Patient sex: M
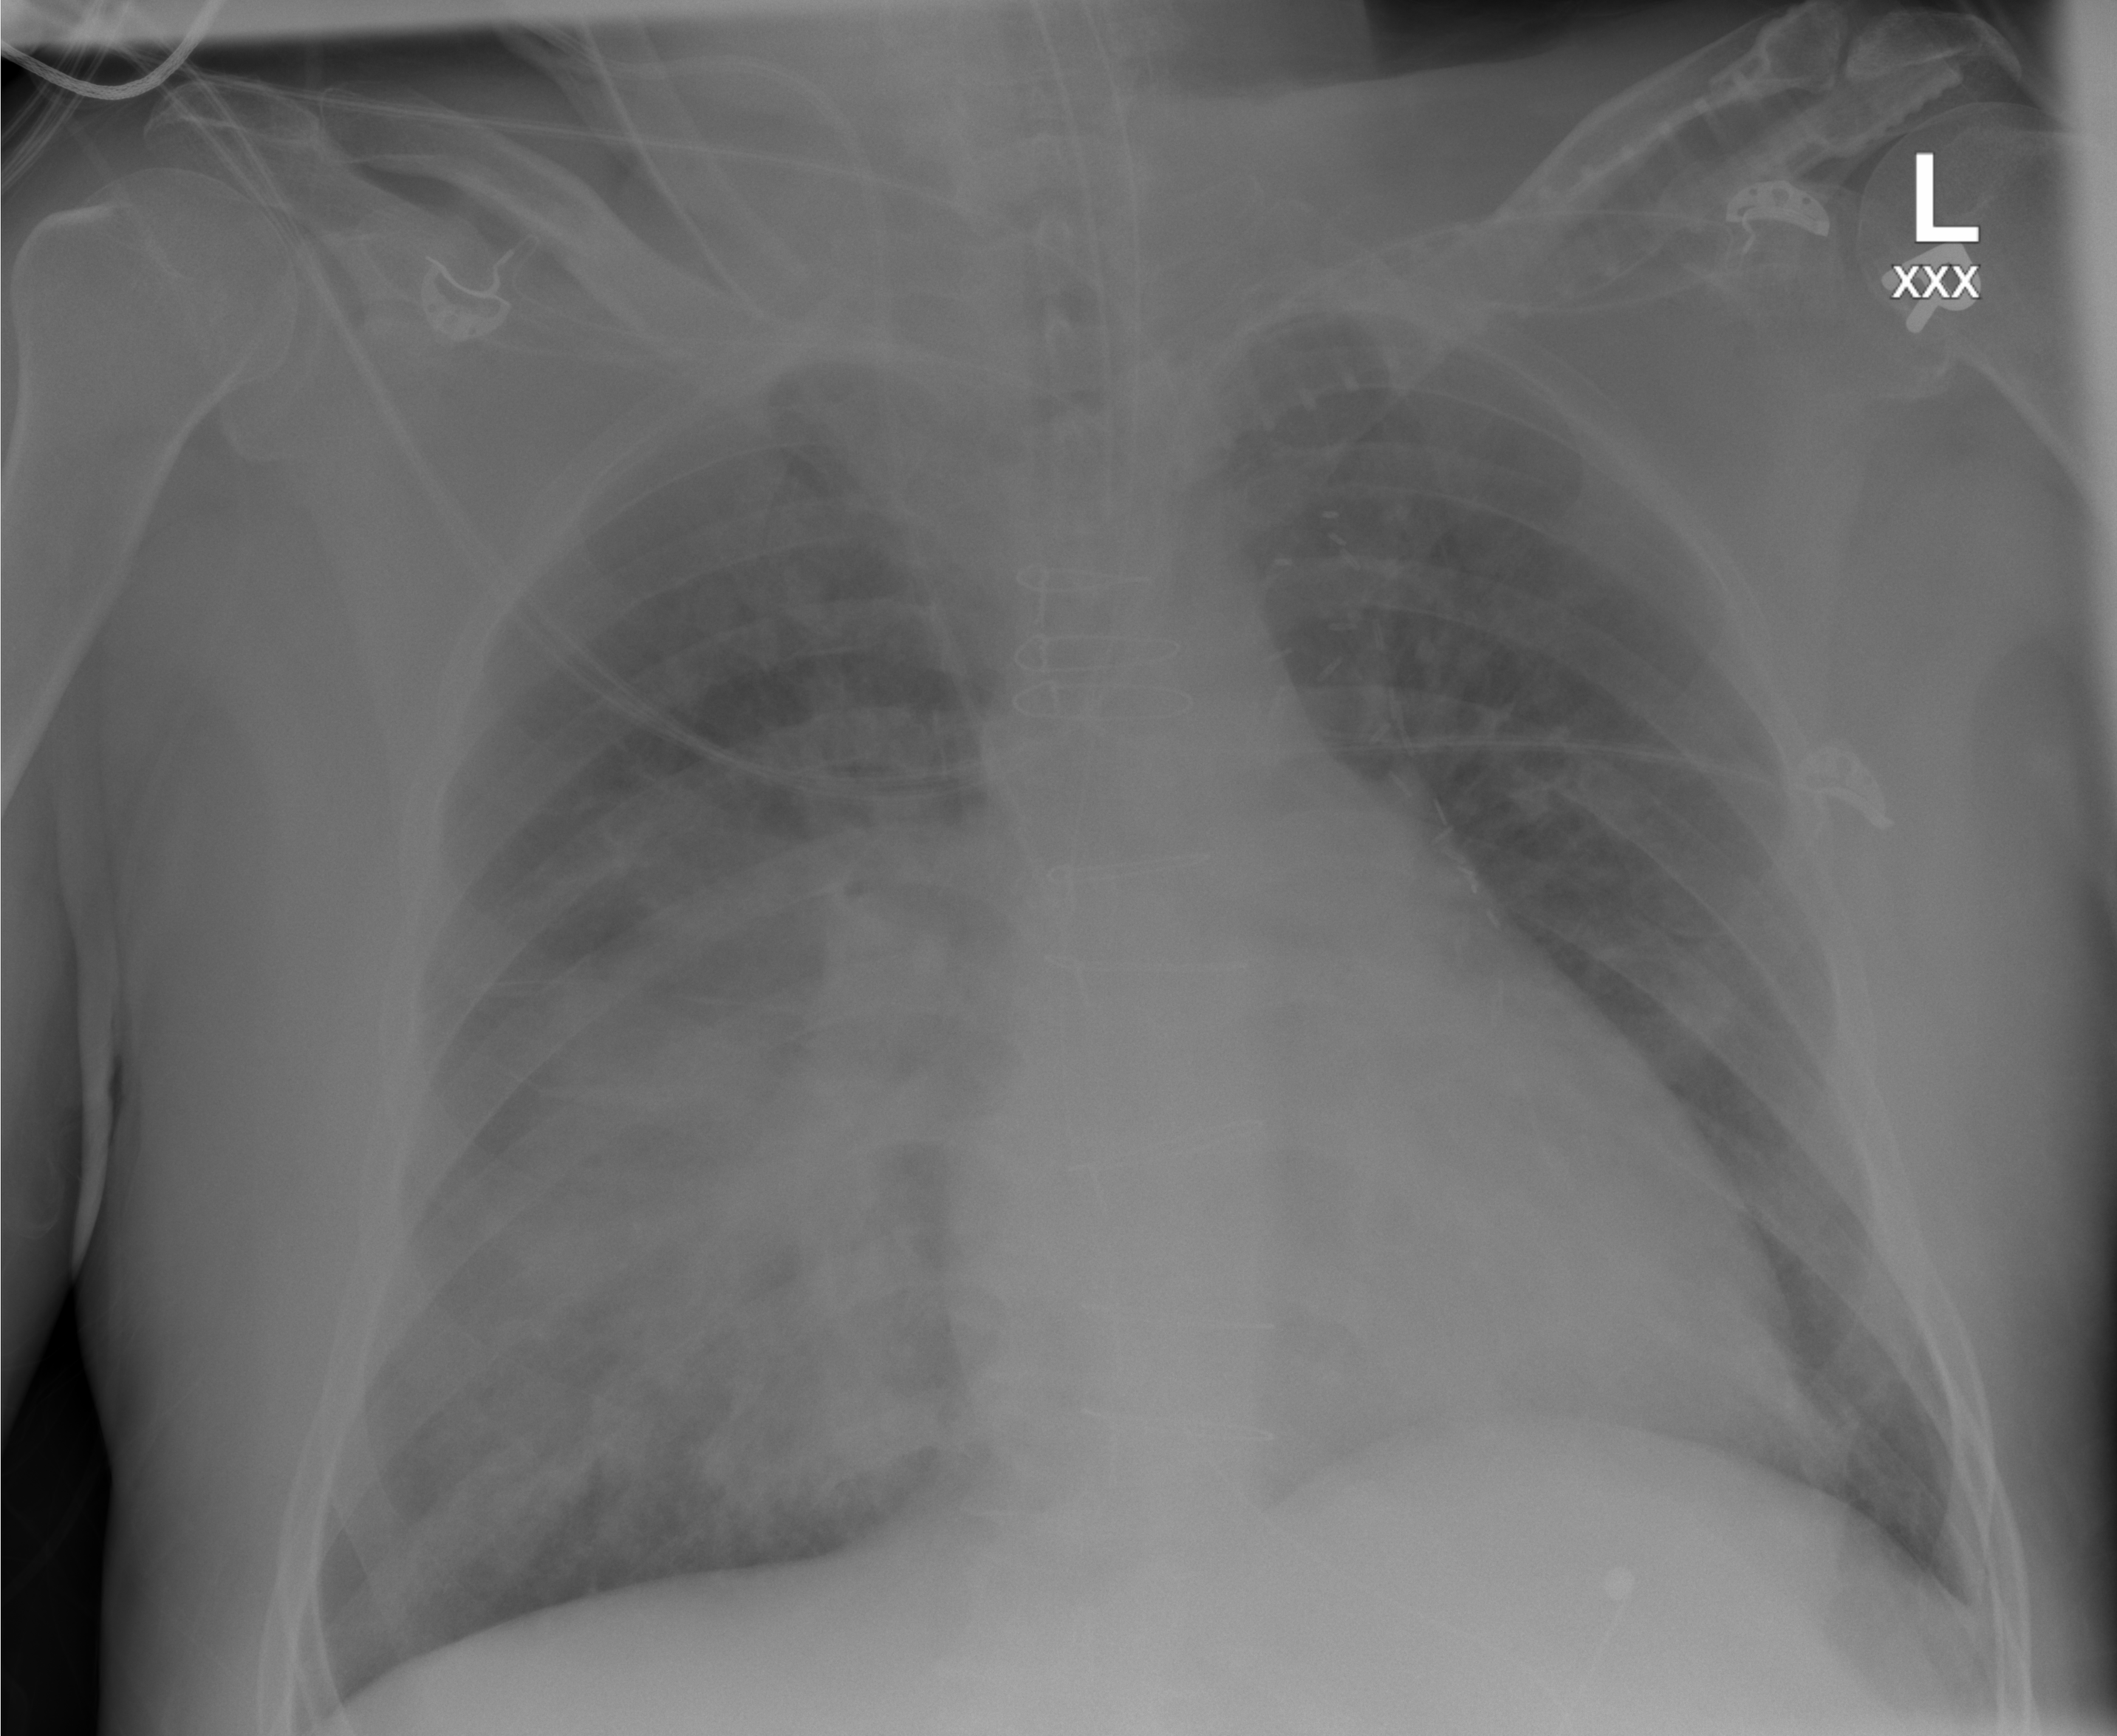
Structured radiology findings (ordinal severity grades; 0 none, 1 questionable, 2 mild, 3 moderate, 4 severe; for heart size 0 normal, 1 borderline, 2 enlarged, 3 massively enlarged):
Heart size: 2
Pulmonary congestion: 2
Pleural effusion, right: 0
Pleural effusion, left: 0
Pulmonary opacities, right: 3
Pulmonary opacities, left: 2
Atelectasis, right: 0
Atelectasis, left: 0